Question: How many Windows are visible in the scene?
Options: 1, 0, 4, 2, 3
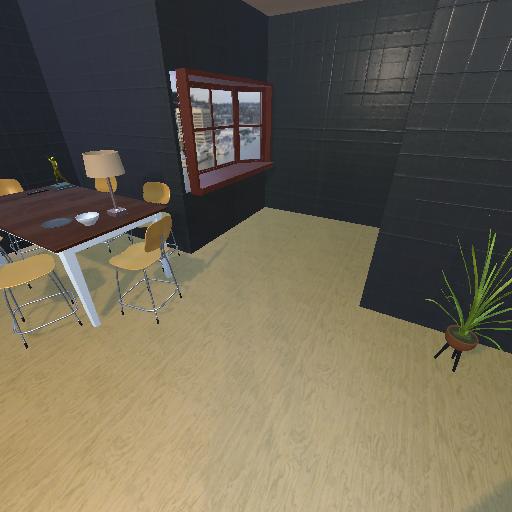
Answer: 1